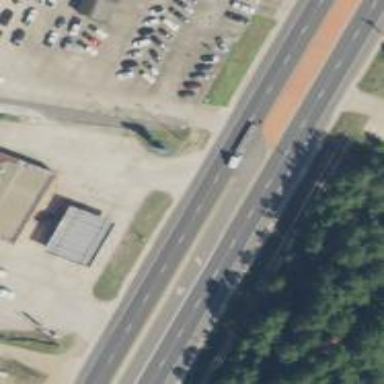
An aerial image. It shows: Trunk link highway.